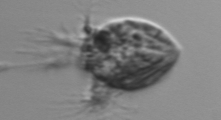
Label: Strombidium_morphotype1